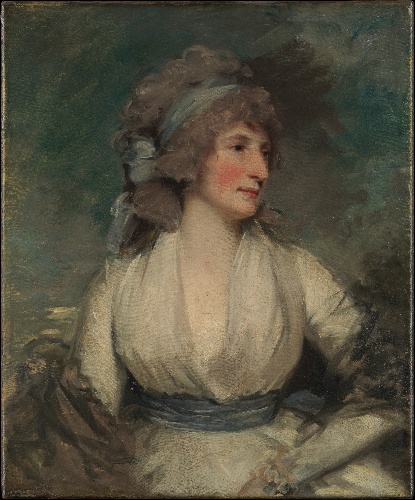
Title: Portrait of a Woman; (reverse, now covered by relining canvas) Study of a Child's Head
Artist: John Hoppner
Artist bio: British, London 1758–1810 London
Date: 1790s
Object type: Painting
Classification: Paintings
Medium: Oil on canvas
Dimensions: 30 x 24 7/8 in. (76.2 x 63.2 cm)
Department: European Paintings
Credit line: Gift of William T. and Eleanor Blodgett, 1906
Accession year: 1906
Repository: Metropolitan Museum of Art, New York, NY
Tags: Portraits|Women